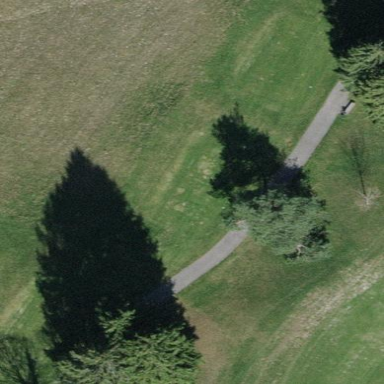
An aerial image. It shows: Grass area designated as golf tee.